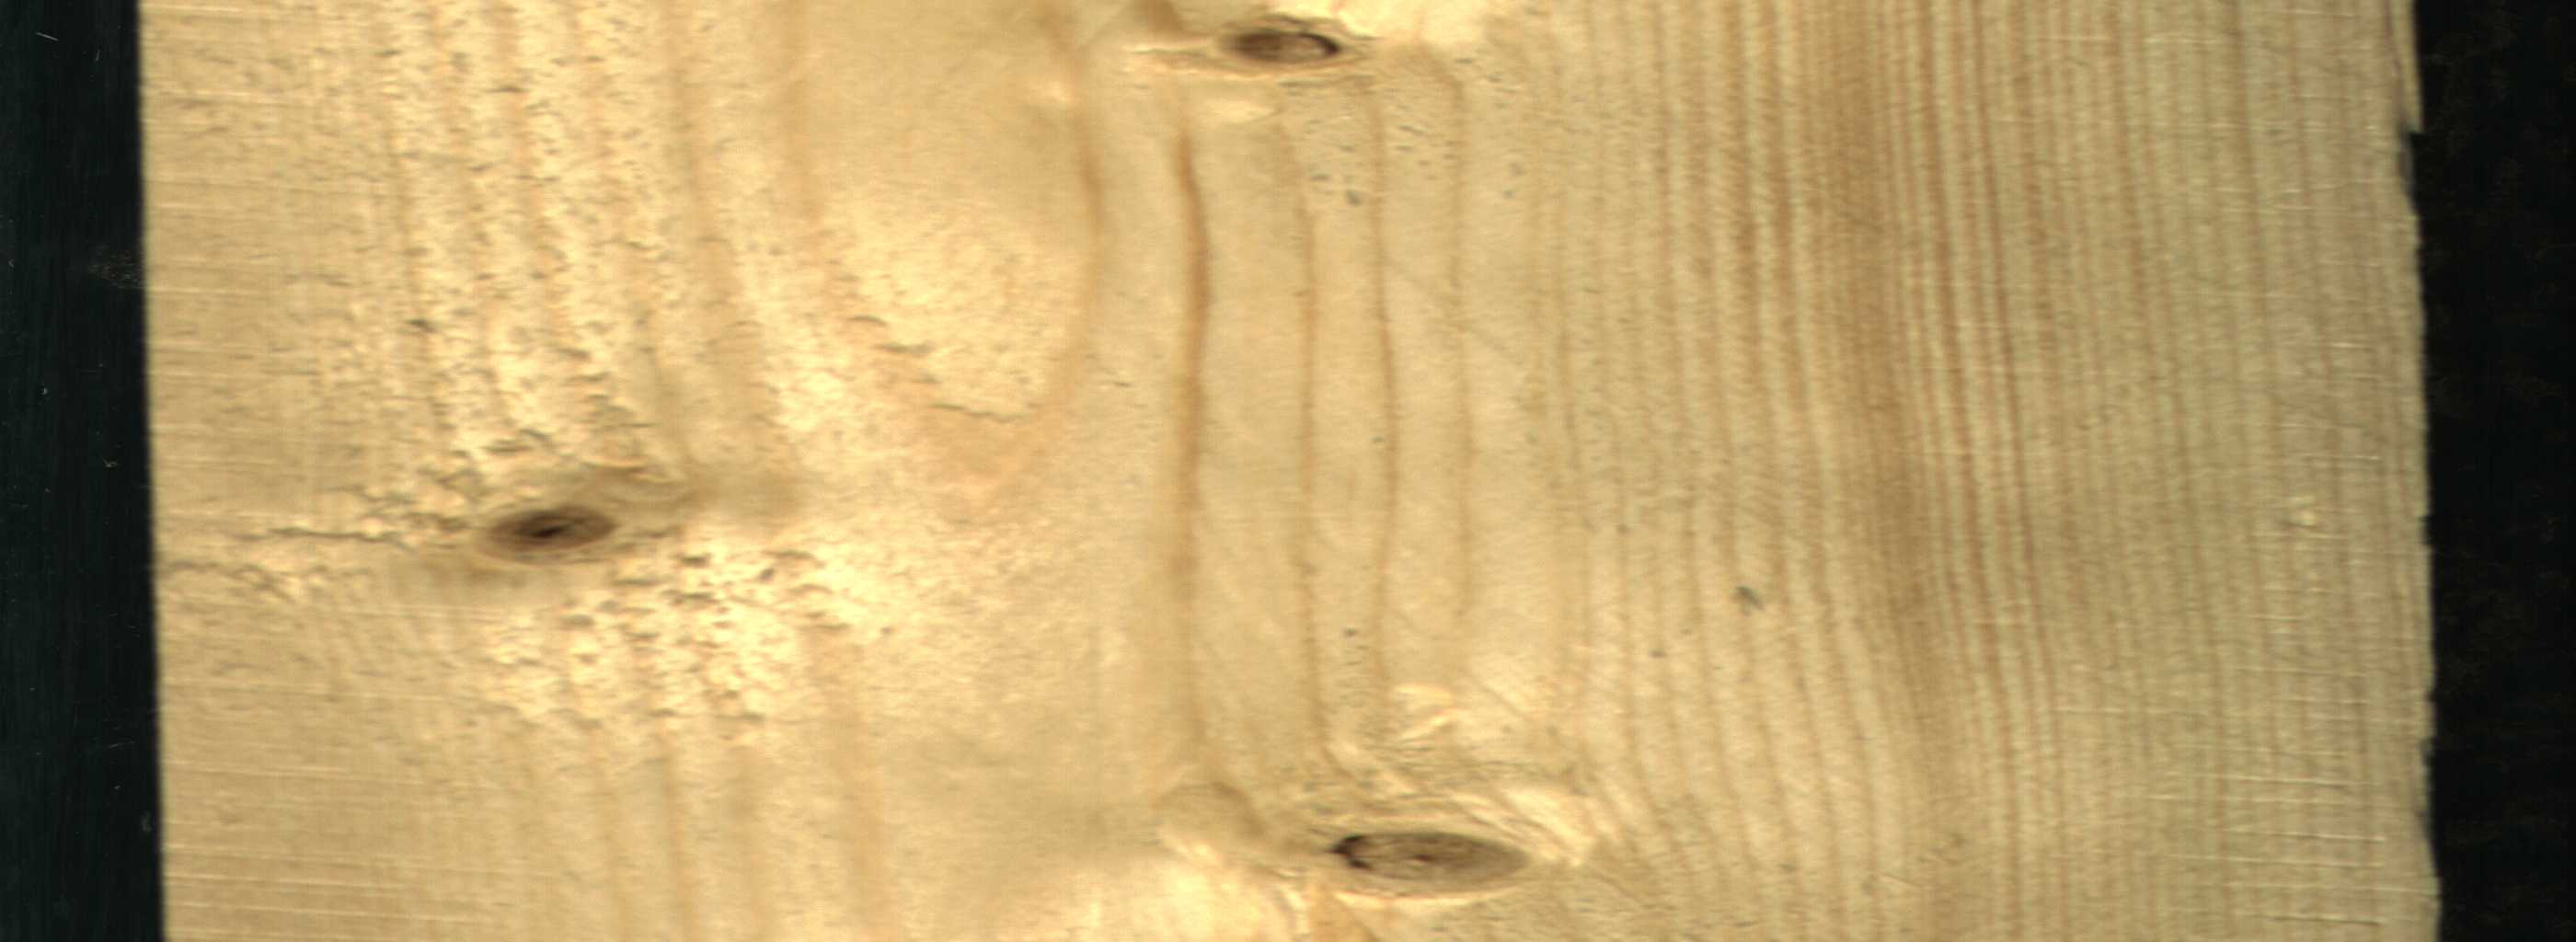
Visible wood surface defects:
Live_Knot
Live_Knot
Live_Knot